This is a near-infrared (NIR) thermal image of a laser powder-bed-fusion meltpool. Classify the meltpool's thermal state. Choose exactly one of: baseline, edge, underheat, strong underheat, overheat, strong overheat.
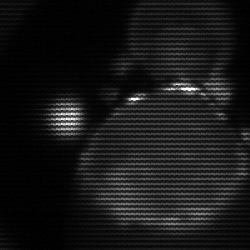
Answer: edge